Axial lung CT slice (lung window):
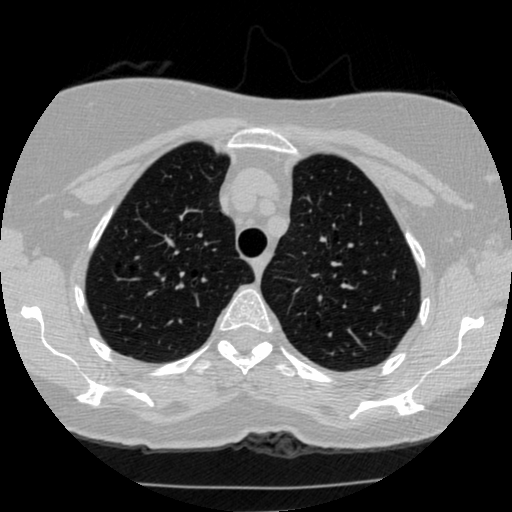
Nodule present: no